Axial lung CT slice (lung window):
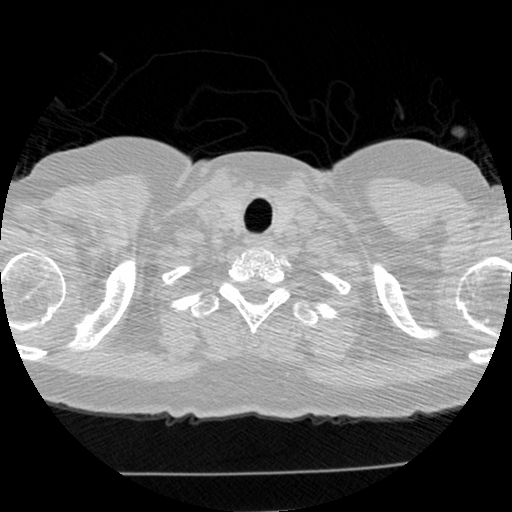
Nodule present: no